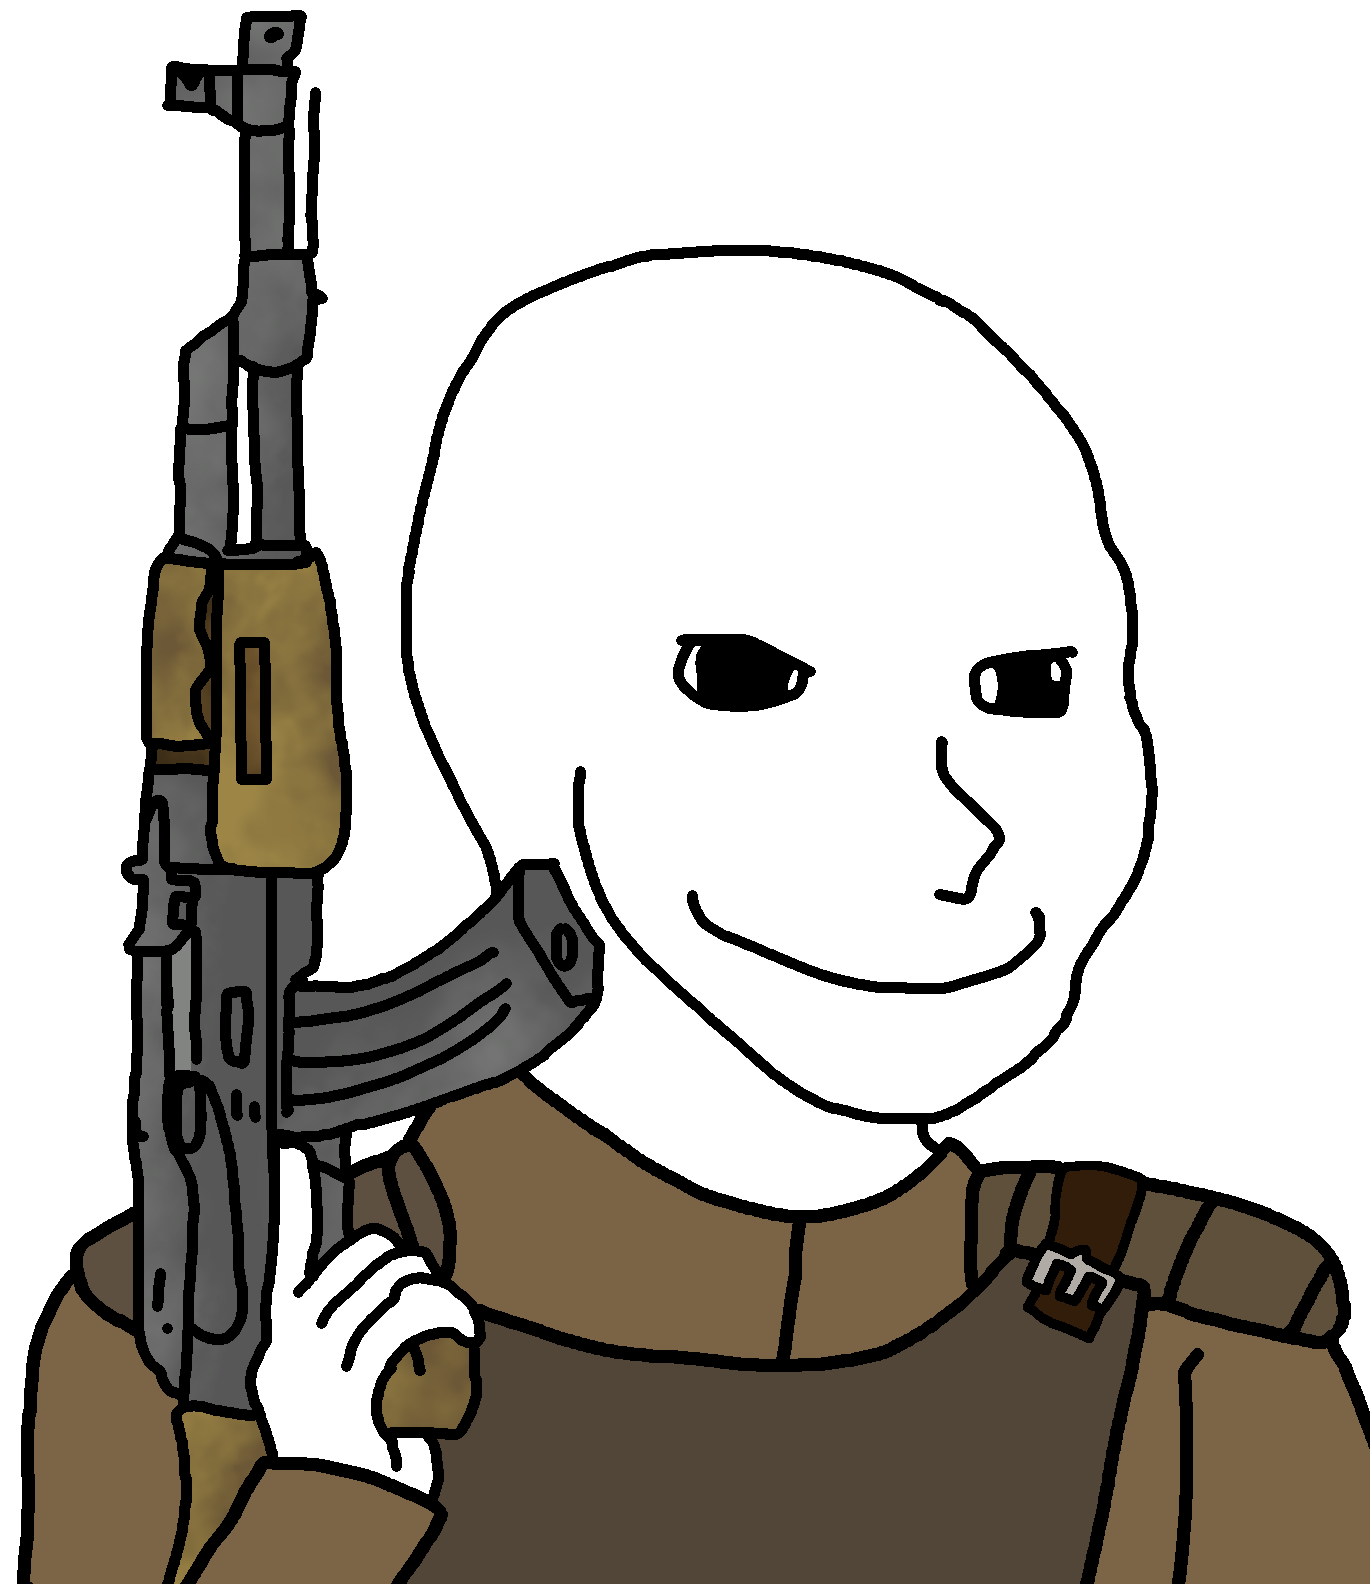
Label: 5_Oomer